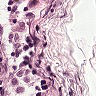
Metastatic tissue present: no